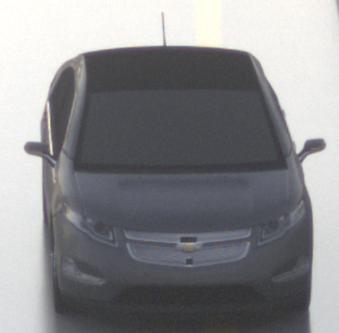
Make: Chevrolet
Model: Volt
Detailed model: Volt
Model produced from: 2011/11
Model produced until: 2014/08
Doors: 5
Color: gray
Road condition: wet road
Daytime: sunrise or sunset
Contrast: low contrast